Question: I've been struggling quite a bit to get custom PropertyDescriptors to work the way I want with a PropertyGrid.
The premise:
- 'Age''Type''Location''Name'- 'List<Animal>''Members'- 'PropertyGrid''SelectedObject'
The third bullet I can get working quite easily (see image below).

The AnimalGroup class implements the 'ICustomTypeDescriptor' interface to achieve the listing functionality of the Animals in its 'Members' class member.
Unfortunately, as you can see in the image above, the property value is simply the value returned from the Animal's ToString method.
I assume there will need to be a custom editor of some type. Honestly, however, I have no idea where to get started as Googling hasn't turned up much for this.
Here are the tutorials I followed to get to this point:
- <URL>
And if you need it, here's my code (using .NET 4.0):
'''
public class Animal
{
private String _Name;
public String Name
{
get { return _Name; }
set { _Name = value; }
}
private String _Type;
public String Type
{
get { return _Type; }
set { _Type = value; }
}
private String _Age;
public String Age
{
get { return _Age; }
set { _Age = value; }
}
private String _Location;
public String Location
{
get { return _Location; }
set { _Location = value; }
}
public override string ToString()
{
return this.Name + " - " + this.Type;
}
}
'''
'''
public class AnimalGroup : ICustomTypeDescriptor
{
public List<Animal> Members;
public AnimalGroup()
{
this.Members = new List<Animal>();
}
public AttributeCollection GetAttributes()
{
return TypeDescriptor.GetAttributes(this, true);
}
public string GetClassName()
{
return TypeDescriptor.GetClassName(this, true);
}
public string GetComponentName()
{
return TypeDescriptor.GetComponentName(this, true);
}
public TypeConverter GetConverter()
{
return TypeDescriptor.GetConverter(this, true);
}
public EventDescriptor GetDefaultEvent()
{
return TypeDescriptor.GetDefaultEvent(this, true);
}
public PropertyDescriptor GetDefaultProperty()
{
return null;
}
public object GetEditor(Type editorBaseType)
{
return TypeDescriptor.GetEditor(this, editorBaseType, true);
}
public EventDescriptorCollection GetEvents(Attribute[] attributes)
{
return TypeDescriptor.GetEvents(this, attributes, true);
}
public EventDescriptorCollection GetEvents()
{
return TypeDescriptor.GetEvents(this, true);
}
public PropertyDescriptorCollection GetProperties(Attribute[] attributes)
{
PropertyDescriptor[] pds = new PropertyDescriptor[this.Members.Count];
int i = 0;
foreach (Animal a in this.Members)
{
pds[i] = new AnimalPropertyDescriptor(a, attributes);
i++;
}
return new PropertyDescriptorCollection(pds);
}
public PropertyDescriptorCollection GetProperties()
{
return this.GetProperties(new Attribute[0]);
}
public object GetPropertyOwner(PropertyDescriptor pd)
{
return this.Members;
}
}
'''
'''
public class AnimalPropertyDescriptor : PropertyDescriptor
{
private Animal property;
public AnimalPropertyDescriptor(Animal target, Attribute[] attrs)
: base(target.Name, attrs)
{
this.property = target;
}
public override bool CanResetValue(object component)
{
return false;
}
public override Type ComponentType
{
get { return null; }
}
public override object GetValue(object component)
{
return property;
}
public override bool IsReadOnly
{
get { return false; }
}
public override Type PropertyType
{
get { return this.property.GetType(); }
}
public override void ResetValue(object component)
{
// Not relevant.
}
public override void SetValue(object component, object value)
{
this.property = (Animal)value;
}
public override bool ShouldSerializeValue(object component)
{
return false;
}
}
'''
FYI, I am aware that the code is a bit ridiculous (Animals with names, animal groups, etc).
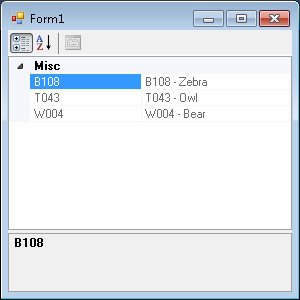
Answer: It looks like you are missing a converter:
'''
internal class AnimalConverter : ExpandableObjectConverter {
public override object ConvertTo(ITypeDescriptorContext context,
CultureInfo culture,
object value,
Type destinationType) {
if (destinationType == typeof(string) && value is Animal) {
Animal a = (Animal)value;
return a.ToString();
}
return base.ConvertTo(context, culture, value, destinationType);
}
}
'''
Then decorate your animal:
'''
[TypeConverter(typeof(AnimalConverter))]
public class Animal {...}
'''
Found this Code Project <URL> helpful.